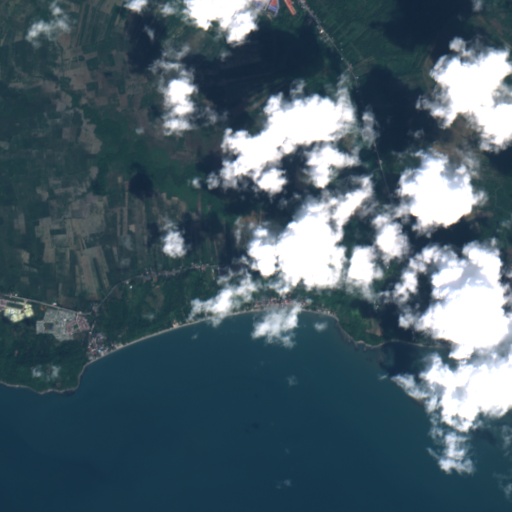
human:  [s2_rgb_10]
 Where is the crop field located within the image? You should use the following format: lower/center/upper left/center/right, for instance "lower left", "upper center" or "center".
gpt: The crop field is located in the center of the image.
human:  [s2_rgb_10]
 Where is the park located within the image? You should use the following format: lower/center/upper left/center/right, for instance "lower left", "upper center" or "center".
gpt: The park is located in the center right of the image.
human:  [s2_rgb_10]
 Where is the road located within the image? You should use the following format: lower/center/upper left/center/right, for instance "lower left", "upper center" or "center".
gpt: There is no road in the image.